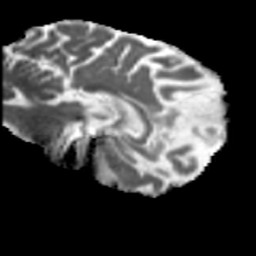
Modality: MD
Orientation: sagittal
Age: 75
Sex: male
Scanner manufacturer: siemens
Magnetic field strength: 3 T
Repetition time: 5.47 s
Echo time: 0.0854 s